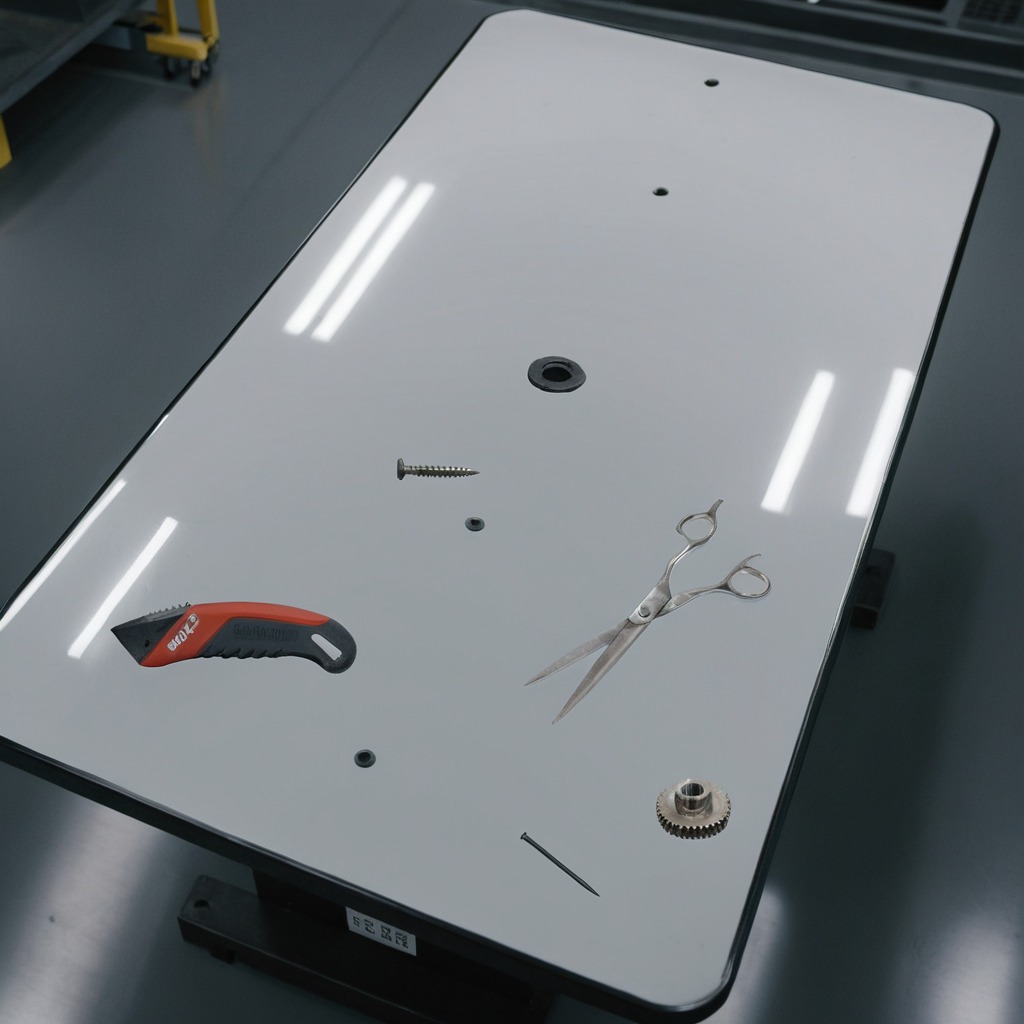
A steel gear with teeth, a utility knife, a metal machine screw, an iron nail, and a pair of scissors are lying on the table.